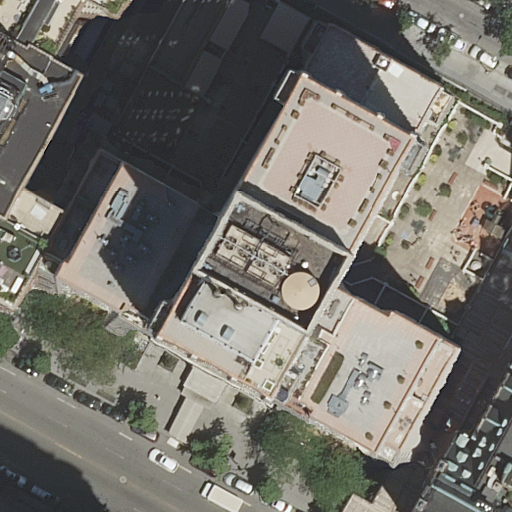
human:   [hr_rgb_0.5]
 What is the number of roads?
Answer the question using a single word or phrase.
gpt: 3

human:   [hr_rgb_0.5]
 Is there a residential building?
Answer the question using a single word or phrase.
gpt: yes

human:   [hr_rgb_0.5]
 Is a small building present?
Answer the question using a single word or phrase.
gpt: no

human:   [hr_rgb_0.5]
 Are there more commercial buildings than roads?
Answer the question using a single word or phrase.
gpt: no

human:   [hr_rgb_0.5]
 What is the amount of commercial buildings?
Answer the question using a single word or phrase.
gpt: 0

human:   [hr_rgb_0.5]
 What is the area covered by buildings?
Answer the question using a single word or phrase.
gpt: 4339m2

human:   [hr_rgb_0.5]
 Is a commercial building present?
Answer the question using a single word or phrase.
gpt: no

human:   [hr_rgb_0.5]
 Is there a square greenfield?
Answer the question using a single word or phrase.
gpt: no

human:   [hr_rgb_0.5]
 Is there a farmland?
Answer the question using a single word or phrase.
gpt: no

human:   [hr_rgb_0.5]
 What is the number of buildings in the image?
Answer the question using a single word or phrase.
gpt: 3

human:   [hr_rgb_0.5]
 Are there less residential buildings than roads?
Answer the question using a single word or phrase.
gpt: no

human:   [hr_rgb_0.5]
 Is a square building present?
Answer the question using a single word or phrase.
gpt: no

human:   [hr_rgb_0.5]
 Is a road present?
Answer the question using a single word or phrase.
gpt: yes

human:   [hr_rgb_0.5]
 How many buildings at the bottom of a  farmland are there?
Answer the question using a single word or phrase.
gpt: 0

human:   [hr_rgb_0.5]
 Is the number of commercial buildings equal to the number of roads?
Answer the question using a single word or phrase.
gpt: no

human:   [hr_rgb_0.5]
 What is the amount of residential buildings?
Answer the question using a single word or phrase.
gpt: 3

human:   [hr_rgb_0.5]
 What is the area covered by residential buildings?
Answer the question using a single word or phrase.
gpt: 4339m2

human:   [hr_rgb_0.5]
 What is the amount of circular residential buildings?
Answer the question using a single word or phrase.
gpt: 0

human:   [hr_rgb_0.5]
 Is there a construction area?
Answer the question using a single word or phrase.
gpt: no

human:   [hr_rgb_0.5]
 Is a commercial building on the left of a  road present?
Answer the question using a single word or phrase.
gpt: no

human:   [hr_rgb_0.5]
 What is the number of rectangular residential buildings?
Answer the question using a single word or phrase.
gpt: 1

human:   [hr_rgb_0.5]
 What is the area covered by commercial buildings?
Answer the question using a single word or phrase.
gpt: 0m2

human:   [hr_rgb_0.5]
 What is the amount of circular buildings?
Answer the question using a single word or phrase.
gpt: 0

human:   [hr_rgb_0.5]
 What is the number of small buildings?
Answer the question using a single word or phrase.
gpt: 0

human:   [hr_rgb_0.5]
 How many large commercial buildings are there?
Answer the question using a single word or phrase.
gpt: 0

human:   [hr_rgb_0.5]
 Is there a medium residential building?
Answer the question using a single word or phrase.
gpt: yes

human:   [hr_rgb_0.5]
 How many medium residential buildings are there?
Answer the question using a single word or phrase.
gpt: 1

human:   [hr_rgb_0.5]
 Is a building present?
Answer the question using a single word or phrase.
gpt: yes

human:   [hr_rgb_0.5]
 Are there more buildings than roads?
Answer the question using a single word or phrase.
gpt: no

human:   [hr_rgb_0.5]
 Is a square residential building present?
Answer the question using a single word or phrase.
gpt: no

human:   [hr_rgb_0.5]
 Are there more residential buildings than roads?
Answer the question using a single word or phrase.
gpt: no

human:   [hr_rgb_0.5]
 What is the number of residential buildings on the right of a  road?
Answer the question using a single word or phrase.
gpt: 1

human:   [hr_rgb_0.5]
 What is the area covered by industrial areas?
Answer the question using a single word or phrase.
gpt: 0m2

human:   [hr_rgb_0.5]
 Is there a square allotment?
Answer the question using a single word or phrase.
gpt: no

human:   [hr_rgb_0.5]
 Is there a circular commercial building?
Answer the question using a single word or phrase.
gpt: no

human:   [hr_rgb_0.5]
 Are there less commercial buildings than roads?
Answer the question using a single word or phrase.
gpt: yes

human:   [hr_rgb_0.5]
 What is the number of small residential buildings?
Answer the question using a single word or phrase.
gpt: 0

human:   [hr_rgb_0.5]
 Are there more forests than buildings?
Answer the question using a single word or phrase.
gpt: no

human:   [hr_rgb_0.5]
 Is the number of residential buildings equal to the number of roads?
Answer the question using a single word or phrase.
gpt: yes

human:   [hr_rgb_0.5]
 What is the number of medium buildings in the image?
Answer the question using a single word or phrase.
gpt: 1

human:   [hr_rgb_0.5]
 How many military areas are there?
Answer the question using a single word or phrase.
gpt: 0

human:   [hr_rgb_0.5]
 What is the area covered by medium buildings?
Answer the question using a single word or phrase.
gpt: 287m2

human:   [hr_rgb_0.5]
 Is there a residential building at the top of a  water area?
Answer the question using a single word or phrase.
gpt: no

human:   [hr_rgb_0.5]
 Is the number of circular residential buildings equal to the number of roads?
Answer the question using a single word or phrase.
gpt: no

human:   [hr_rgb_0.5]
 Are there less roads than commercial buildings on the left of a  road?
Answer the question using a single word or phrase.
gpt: no

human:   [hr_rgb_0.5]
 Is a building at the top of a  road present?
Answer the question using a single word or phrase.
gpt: yes

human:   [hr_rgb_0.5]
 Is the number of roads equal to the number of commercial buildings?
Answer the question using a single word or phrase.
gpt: no

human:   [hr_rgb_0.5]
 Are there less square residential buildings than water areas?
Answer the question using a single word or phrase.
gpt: no

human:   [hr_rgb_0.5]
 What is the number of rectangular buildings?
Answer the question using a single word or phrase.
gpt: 1

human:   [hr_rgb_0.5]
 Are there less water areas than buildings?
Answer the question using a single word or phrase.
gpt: yes

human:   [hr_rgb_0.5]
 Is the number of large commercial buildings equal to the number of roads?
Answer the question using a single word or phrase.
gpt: no

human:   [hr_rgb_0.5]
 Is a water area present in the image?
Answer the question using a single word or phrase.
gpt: no

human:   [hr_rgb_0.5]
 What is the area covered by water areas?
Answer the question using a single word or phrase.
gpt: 0m2

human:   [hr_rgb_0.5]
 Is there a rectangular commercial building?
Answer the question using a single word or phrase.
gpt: no

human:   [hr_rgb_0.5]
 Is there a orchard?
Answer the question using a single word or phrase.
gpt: no

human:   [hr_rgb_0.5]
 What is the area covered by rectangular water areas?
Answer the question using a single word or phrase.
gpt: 0m2

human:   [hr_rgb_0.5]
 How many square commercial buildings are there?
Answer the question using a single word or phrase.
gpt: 0

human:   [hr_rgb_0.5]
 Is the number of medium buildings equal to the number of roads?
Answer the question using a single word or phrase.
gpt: no

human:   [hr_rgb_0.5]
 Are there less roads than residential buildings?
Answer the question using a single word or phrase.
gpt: no

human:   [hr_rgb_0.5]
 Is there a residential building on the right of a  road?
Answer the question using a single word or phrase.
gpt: yes

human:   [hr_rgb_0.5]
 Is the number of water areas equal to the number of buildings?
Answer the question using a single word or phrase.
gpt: no

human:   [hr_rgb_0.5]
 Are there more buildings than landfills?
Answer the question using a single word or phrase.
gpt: yes

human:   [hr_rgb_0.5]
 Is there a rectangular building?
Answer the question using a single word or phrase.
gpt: yes

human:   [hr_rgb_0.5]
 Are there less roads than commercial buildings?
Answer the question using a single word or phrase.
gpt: no